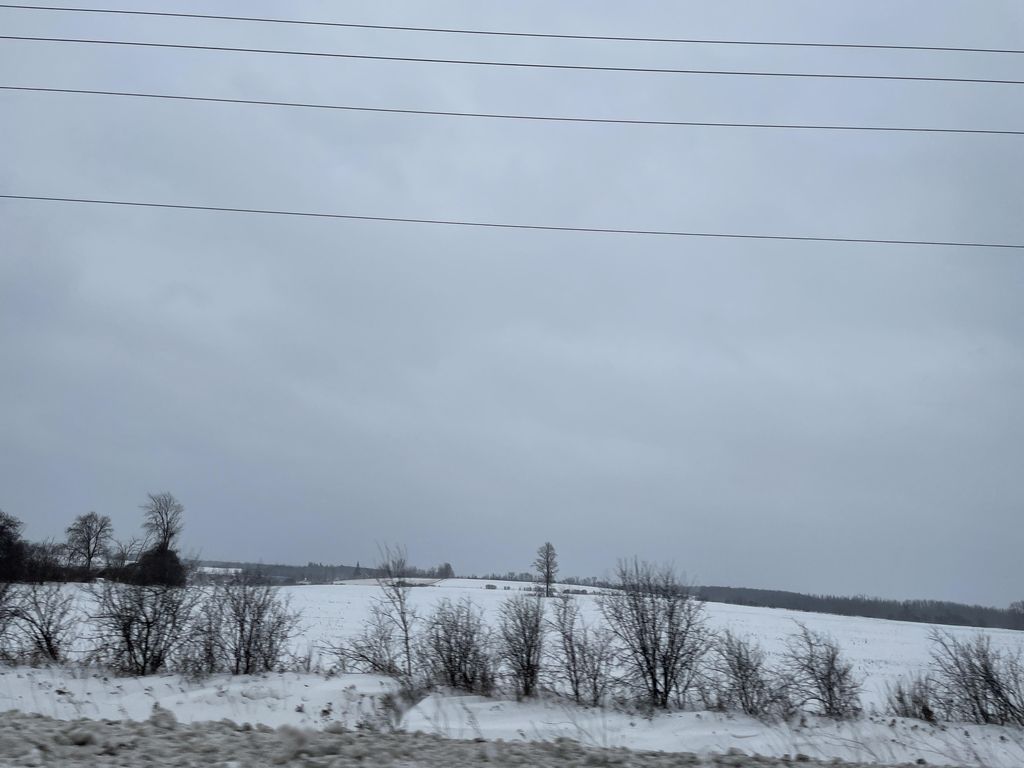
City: kitchener-waterloo